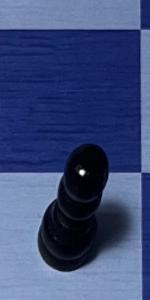
Label: Pawn_Black